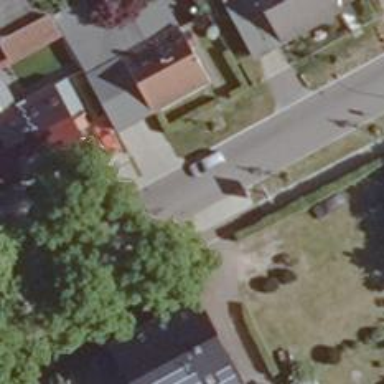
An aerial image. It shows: Secondary road with asphalt surface.